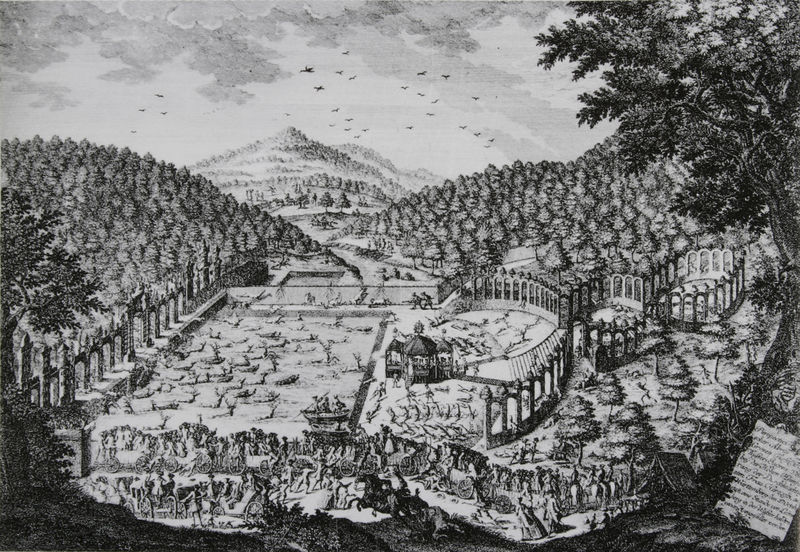
Titel: Schaujagd am Bärensee 1748 anlässlich der Hochzeit Carl Eugens mit Elisabeth Friederike von Brandenburg-Bayreuth
Künstler: Jacob Wagner
Schlagwörter: baum, berg, gemälde, himmel, vogel, wasser, weiß, wolken, bäume, landschaft, menschen, stadt, teich, blumen, grau, schwarz, säulen, zeichnung, gebäude, haus, park, schloss, tiere, wiese, zaun, architektur, stein, tot, bild, feld, felder, häuser, hügel, natur, vögel, land, pflanzen, theater, wald, boote, szenerie, bassin, garten, holzschnitt, schiff, schrift, ansicht, bogen, zuschauer, berge, zug, mauer, graphik, kutschen, platz, wagen, schlacht, treppe, könig, soldaten, tafel, inschrift, stufen, schauspiel, bögen, spiel, schwarm, druck, druckgraphik, schwarz-weiss, radierung, stich, beschriftung, wägen, menschenmenge, armee, jagd, arkaden, hirsche, mauern, antik, rundbögen, hain, prozession, hügeö, plan, kanonen, treibjagd, pavillon, drama, spektakel, krähen, bau, wanderung, zelt, schrifttafel, sstich, fahrräder, arbres, gehege, spielfeld, soldats, greichenland, champ de bataille, hirschen, hirschjagd, chars, arène